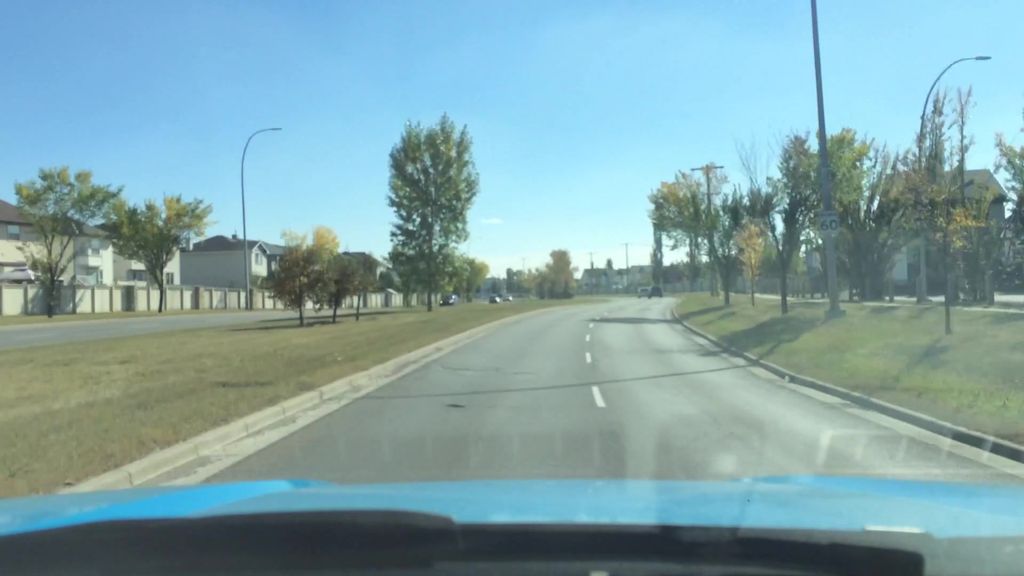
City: calgary